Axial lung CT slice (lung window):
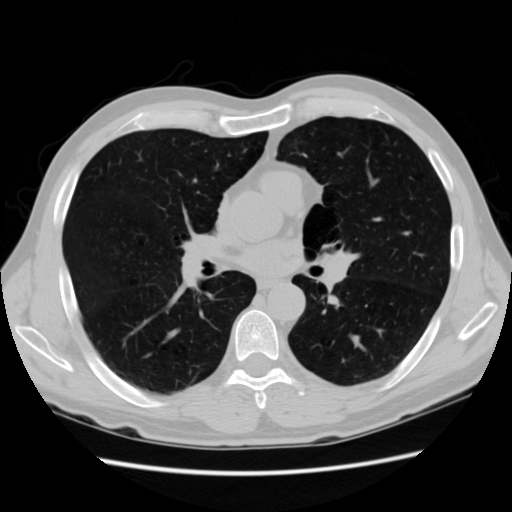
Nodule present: no